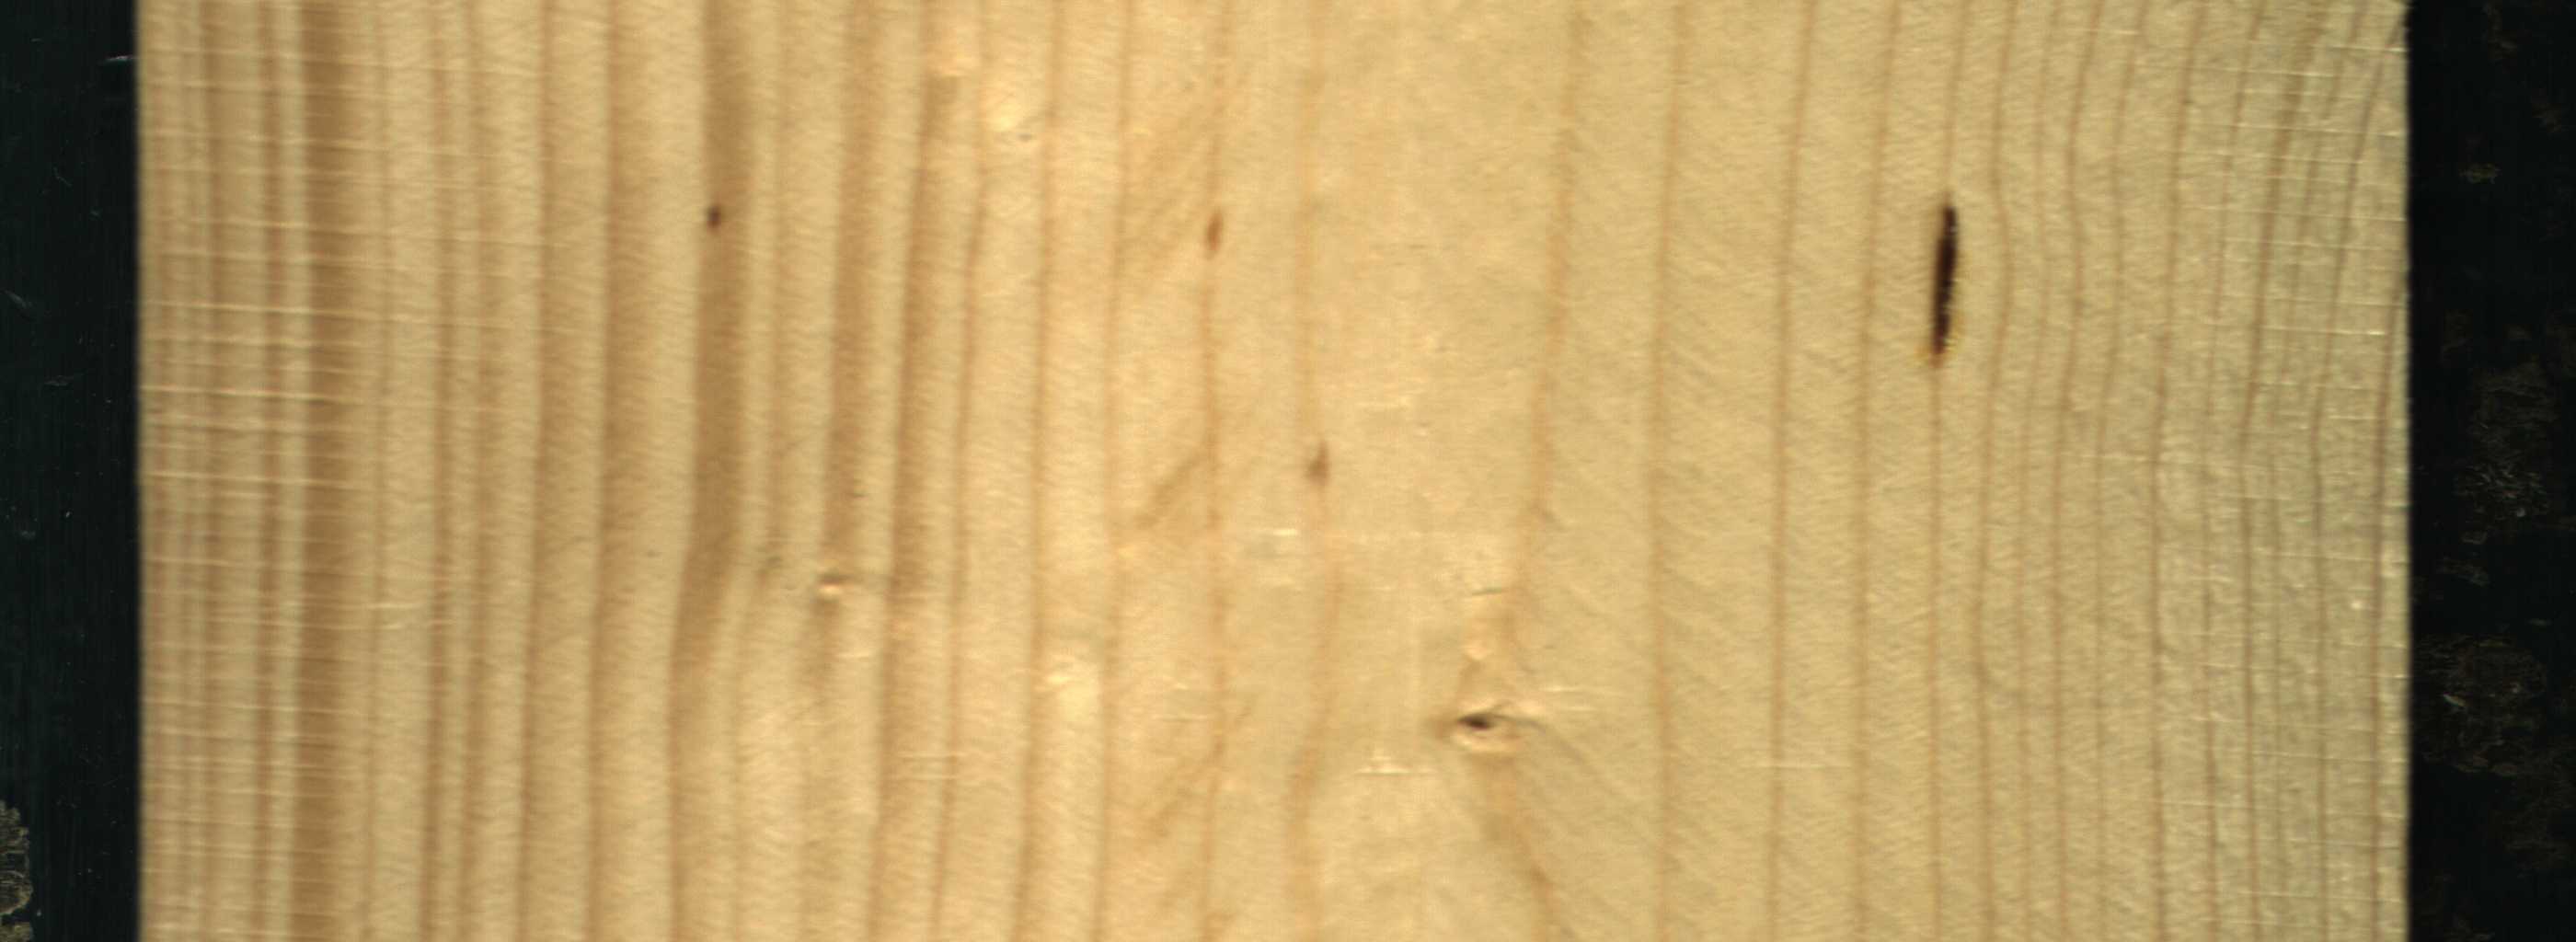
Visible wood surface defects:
resin
Live_Knot